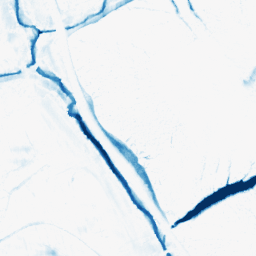
Category: morphological
Decomposition family: morphological_ellipse
Decomposition parameters: operation: closing
width: 20
height: 10
Upsampling method: cubic_catmull_rom
Upsampling parameters: scale: 2
Upsampling scale: 2